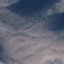
Land use / land cover: HerbaceousVegetation